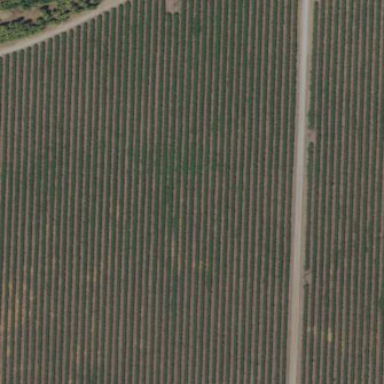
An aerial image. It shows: Vineyard.